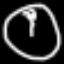
Label: clock